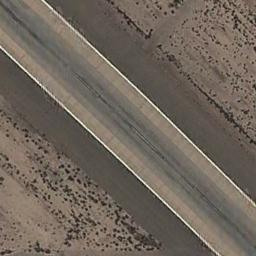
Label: runway